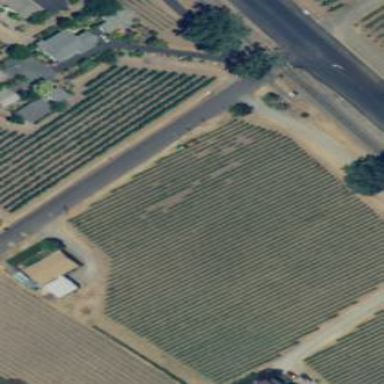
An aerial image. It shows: Vineyard growing wine grapes.